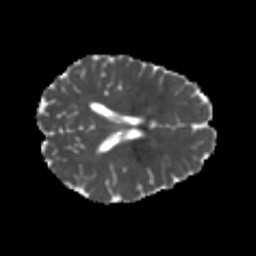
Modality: MD
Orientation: axial
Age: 22
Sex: female
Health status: healthy
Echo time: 0.074 s